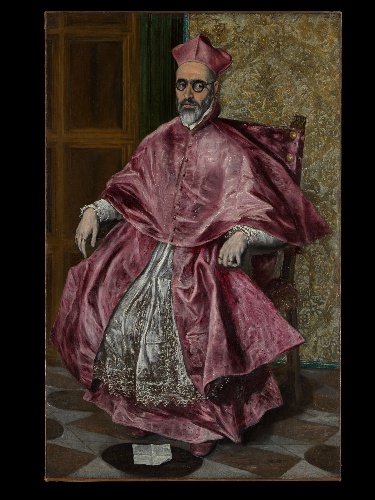
Title: Cardinal Fernando Niño de Guevara (1541–1609)
Artist: El Greco (Domenikos Theotokopoulos)
Artist bio: Greek, Iráklion (Candia) 1541–1614 Toledo
Date: ca. 1600
Object type: Painting
Classification: Paintings
Medium: Oil on canvas
Dimensions: 67 1/4 x 42 1/2in. (170.8 x 108cm)
Department: European Paintings
Credit line: H. O. Havemeyer Collection, Bequest of Mrs. H. O. Havemeyer, 1929
Accession year: 1929
Repository: Metropolitan Museum of Art, New York, NY
Tags: Men|Portraits